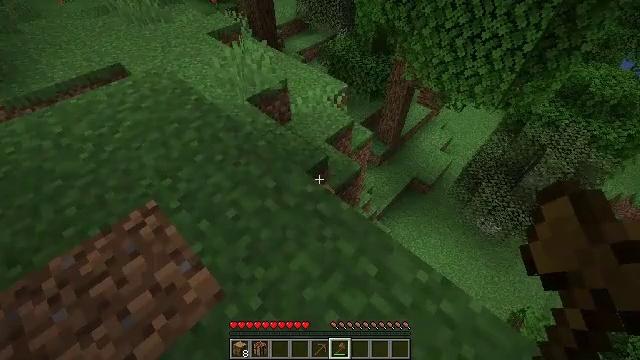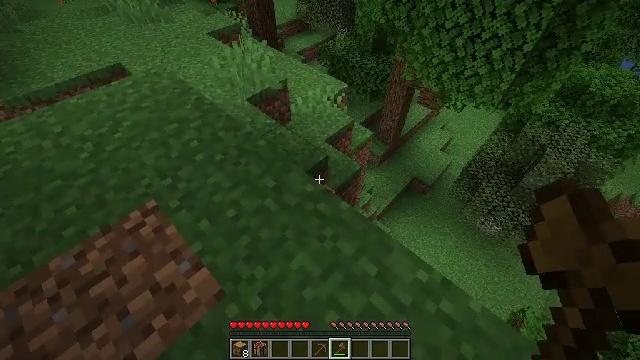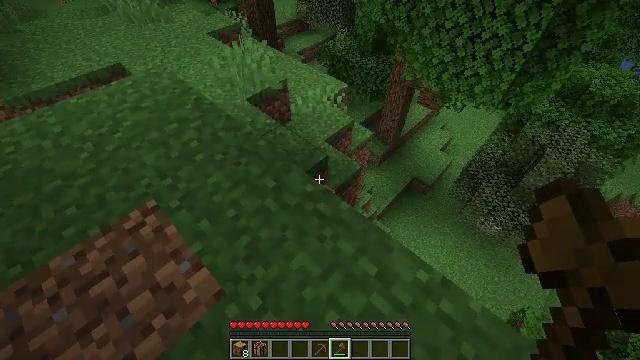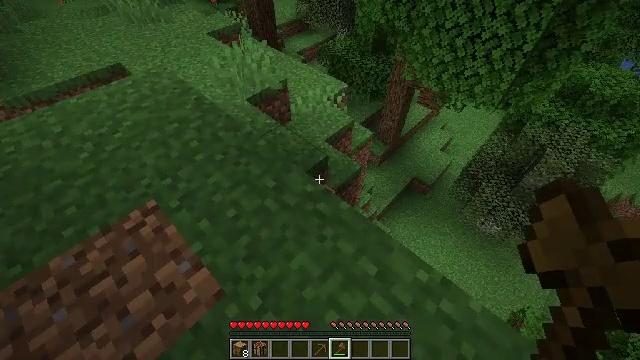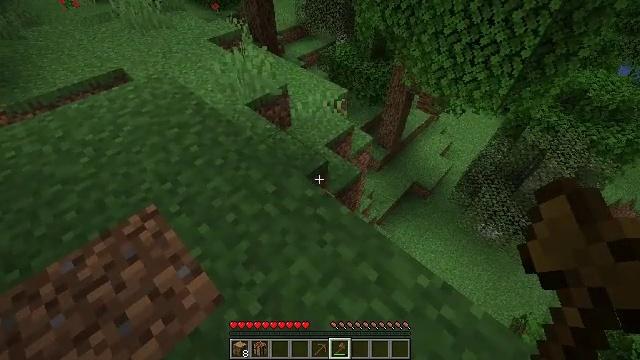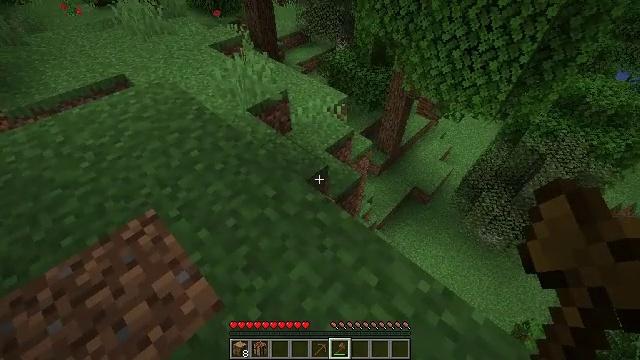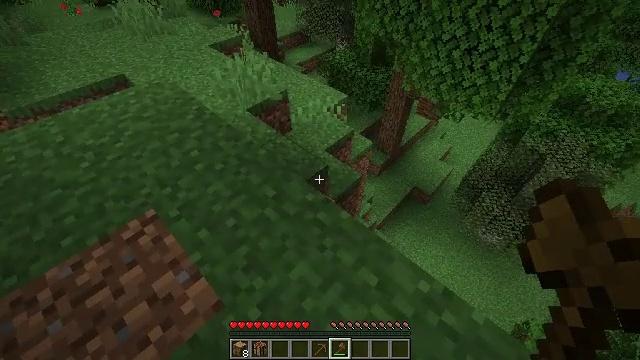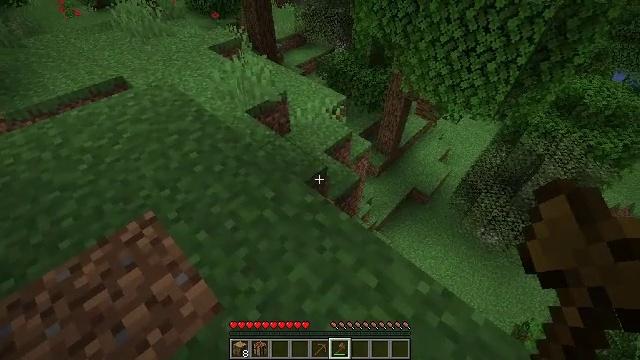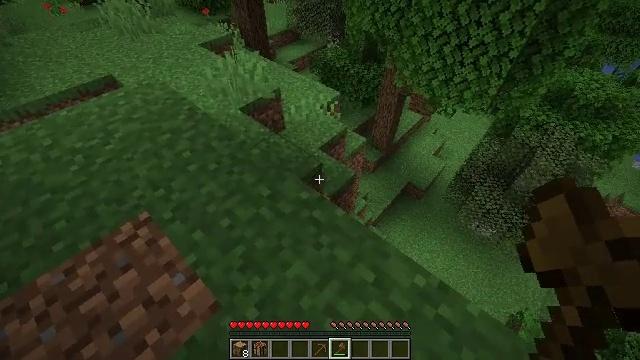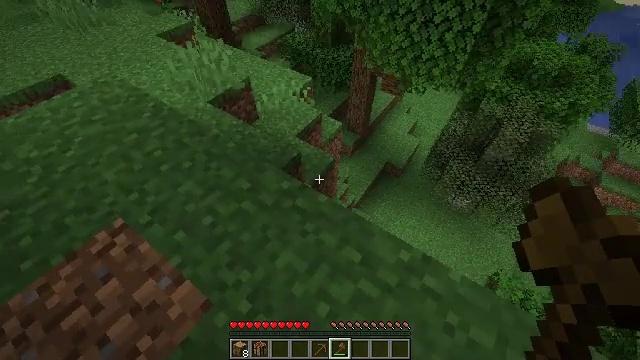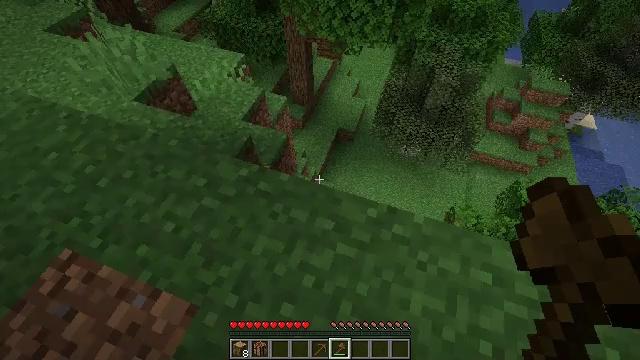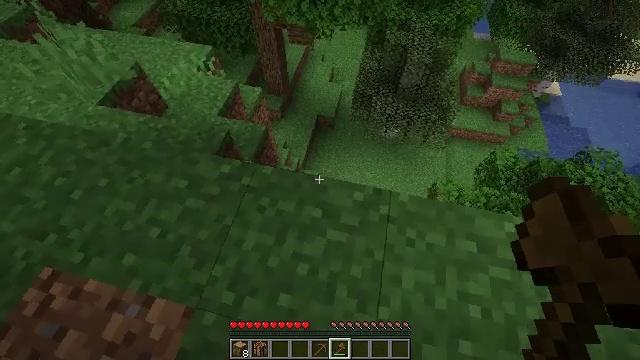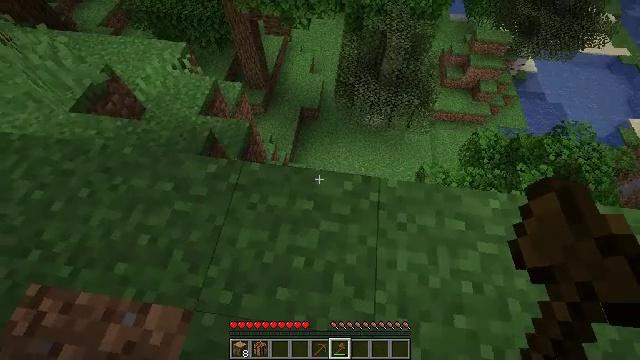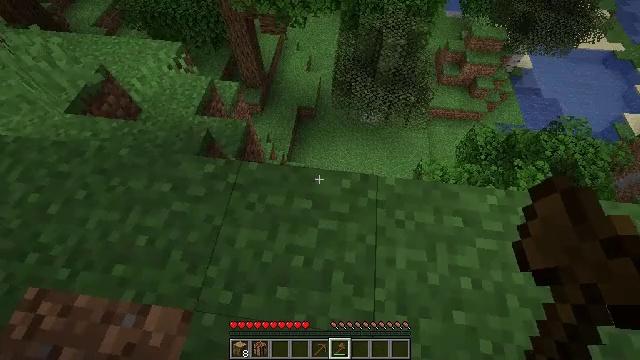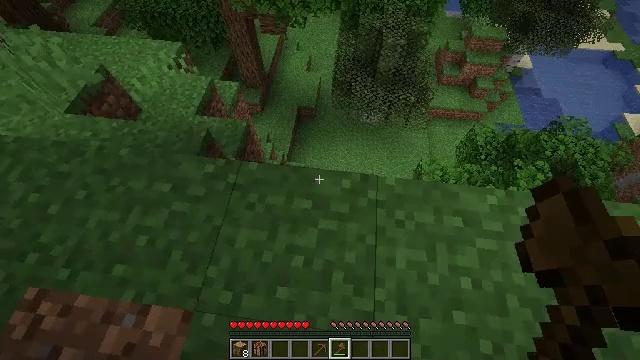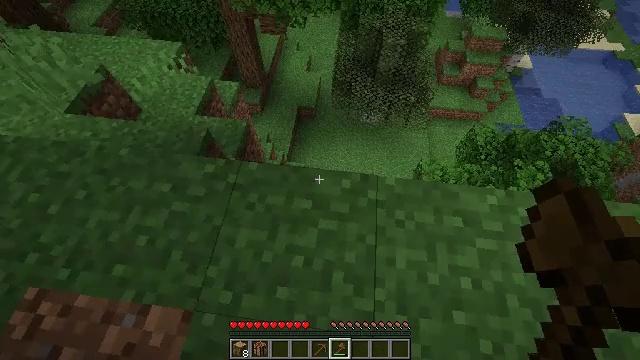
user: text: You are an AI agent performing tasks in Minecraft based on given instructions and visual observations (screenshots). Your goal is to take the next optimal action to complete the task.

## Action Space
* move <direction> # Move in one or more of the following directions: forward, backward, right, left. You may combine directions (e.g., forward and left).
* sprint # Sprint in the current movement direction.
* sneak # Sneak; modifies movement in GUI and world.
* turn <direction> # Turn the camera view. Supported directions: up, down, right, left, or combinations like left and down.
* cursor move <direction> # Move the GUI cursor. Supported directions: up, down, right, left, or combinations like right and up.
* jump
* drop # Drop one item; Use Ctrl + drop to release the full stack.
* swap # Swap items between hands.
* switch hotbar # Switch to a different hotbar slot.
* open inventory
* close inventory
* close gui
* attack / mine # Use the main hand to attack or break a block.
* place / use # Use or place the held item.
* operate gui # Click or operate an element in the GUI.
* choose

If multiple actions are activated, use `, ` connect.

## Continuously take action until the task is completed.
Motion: motion action
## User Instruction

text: Gather the beautiful lily of the valley.
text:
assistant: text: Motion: no_op
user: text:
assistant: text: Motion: no_op
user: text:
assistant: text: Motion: no_op
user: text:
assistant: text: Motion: turn up
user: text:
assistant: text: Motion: turn up
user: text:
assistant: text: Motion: no_op
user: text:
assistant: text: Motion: no_op
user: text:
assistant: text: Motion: turn right
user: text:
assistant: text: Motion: turn right and down
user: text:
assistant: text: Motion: turn right and down
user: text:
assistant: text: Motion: turn right and down
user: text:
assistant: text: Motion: turn right and down
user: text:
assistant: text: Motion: no_op
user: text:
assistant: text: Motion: no_op
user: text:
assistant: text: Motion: no_op
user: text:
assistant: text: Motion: move forward
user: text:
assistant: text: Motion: move forward
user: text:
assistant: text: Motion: move forward
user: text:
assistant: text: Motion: no_op
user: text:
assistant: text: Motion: no_op
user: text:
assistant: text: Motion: no_op
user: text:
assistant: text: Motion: no_op
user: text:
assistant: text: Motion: no_op
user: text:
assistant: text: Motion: no_op
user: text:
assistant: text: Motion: no_op
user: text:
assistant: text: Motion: turn left
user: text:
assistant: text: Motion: turn left
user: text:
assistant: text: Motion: turn left and up
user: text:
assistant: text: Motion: turn left
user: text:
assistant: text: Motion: turn left